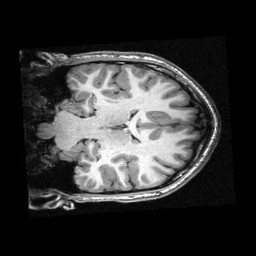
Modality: T1w
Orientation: coronal
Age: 13
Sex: male
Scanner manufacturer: siemens
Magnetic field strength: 3 T
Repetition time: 2.3 s
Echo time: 0.00336 s